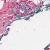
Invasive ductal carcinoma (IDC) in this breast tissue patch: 0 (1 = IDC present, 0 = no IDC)